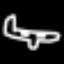
Label: airplane